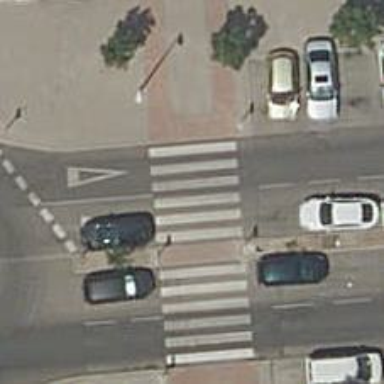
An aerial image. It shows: Marked road crossing.